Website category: sports
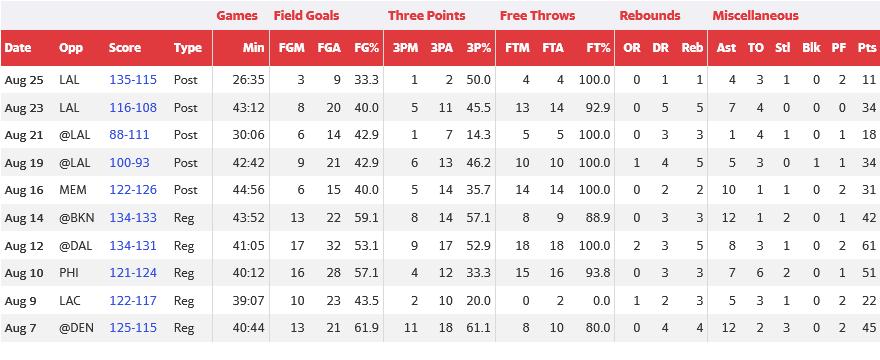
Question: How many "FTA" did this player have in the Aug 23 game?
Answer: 14

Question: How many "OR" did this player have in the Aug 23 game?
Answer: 0

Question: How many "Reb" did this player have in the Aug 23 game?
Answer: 5

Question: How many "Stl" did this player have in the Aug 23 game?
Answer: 0

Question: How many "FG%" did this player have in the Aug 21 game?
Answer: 42.9

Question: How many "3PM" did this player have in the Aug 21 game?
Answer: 1

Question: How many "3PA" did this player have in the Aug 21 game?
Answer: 7

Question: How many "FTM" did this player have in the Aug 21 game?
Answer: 5

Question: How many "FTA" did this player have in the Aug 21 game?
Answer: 5

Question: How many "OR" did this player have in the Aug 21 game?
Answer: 0

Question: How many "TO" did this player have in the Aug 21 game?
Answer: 4

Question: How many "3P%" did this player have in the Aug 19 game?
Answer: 46.2

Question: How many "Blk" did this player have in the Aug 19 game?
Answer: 1

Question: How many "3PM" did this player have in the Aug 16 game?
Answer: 5

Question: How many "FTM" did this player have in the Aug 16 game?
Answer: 14

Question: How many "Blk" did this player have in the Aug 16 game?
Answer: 0

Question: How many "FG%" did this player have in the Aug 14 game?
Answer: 59.1

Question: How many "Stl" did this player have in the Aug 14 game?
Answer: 2

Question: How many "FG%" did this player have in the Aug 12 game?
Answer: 53.1

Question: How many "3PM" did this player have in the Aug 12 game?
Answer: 9

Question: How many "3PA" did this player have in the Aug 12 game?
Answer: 17

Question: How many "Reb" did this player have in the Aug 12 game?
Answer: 5

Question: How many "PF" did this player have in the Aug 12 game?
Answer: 2

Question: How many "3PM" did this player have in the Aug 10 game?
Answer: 4

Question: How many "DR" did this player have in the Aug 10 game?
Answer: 3

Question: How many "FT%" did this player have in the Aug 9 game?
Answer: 0.0

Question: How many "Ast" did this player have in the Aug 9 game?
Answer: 5

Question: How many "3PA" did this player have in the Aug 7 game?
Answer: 18

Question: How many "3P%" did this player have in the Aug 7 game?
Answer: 61.1

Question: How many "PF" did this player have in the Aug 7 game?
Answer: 2

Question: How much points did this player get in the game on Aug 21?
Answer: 18

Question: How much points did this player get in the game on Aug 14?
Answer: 42

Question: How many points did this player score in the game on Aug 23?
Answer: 34

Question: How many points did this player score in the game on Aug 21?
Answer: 18

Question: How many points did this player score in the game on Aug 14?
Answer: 42

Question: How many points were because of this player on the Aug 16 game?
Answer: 31